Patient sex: M
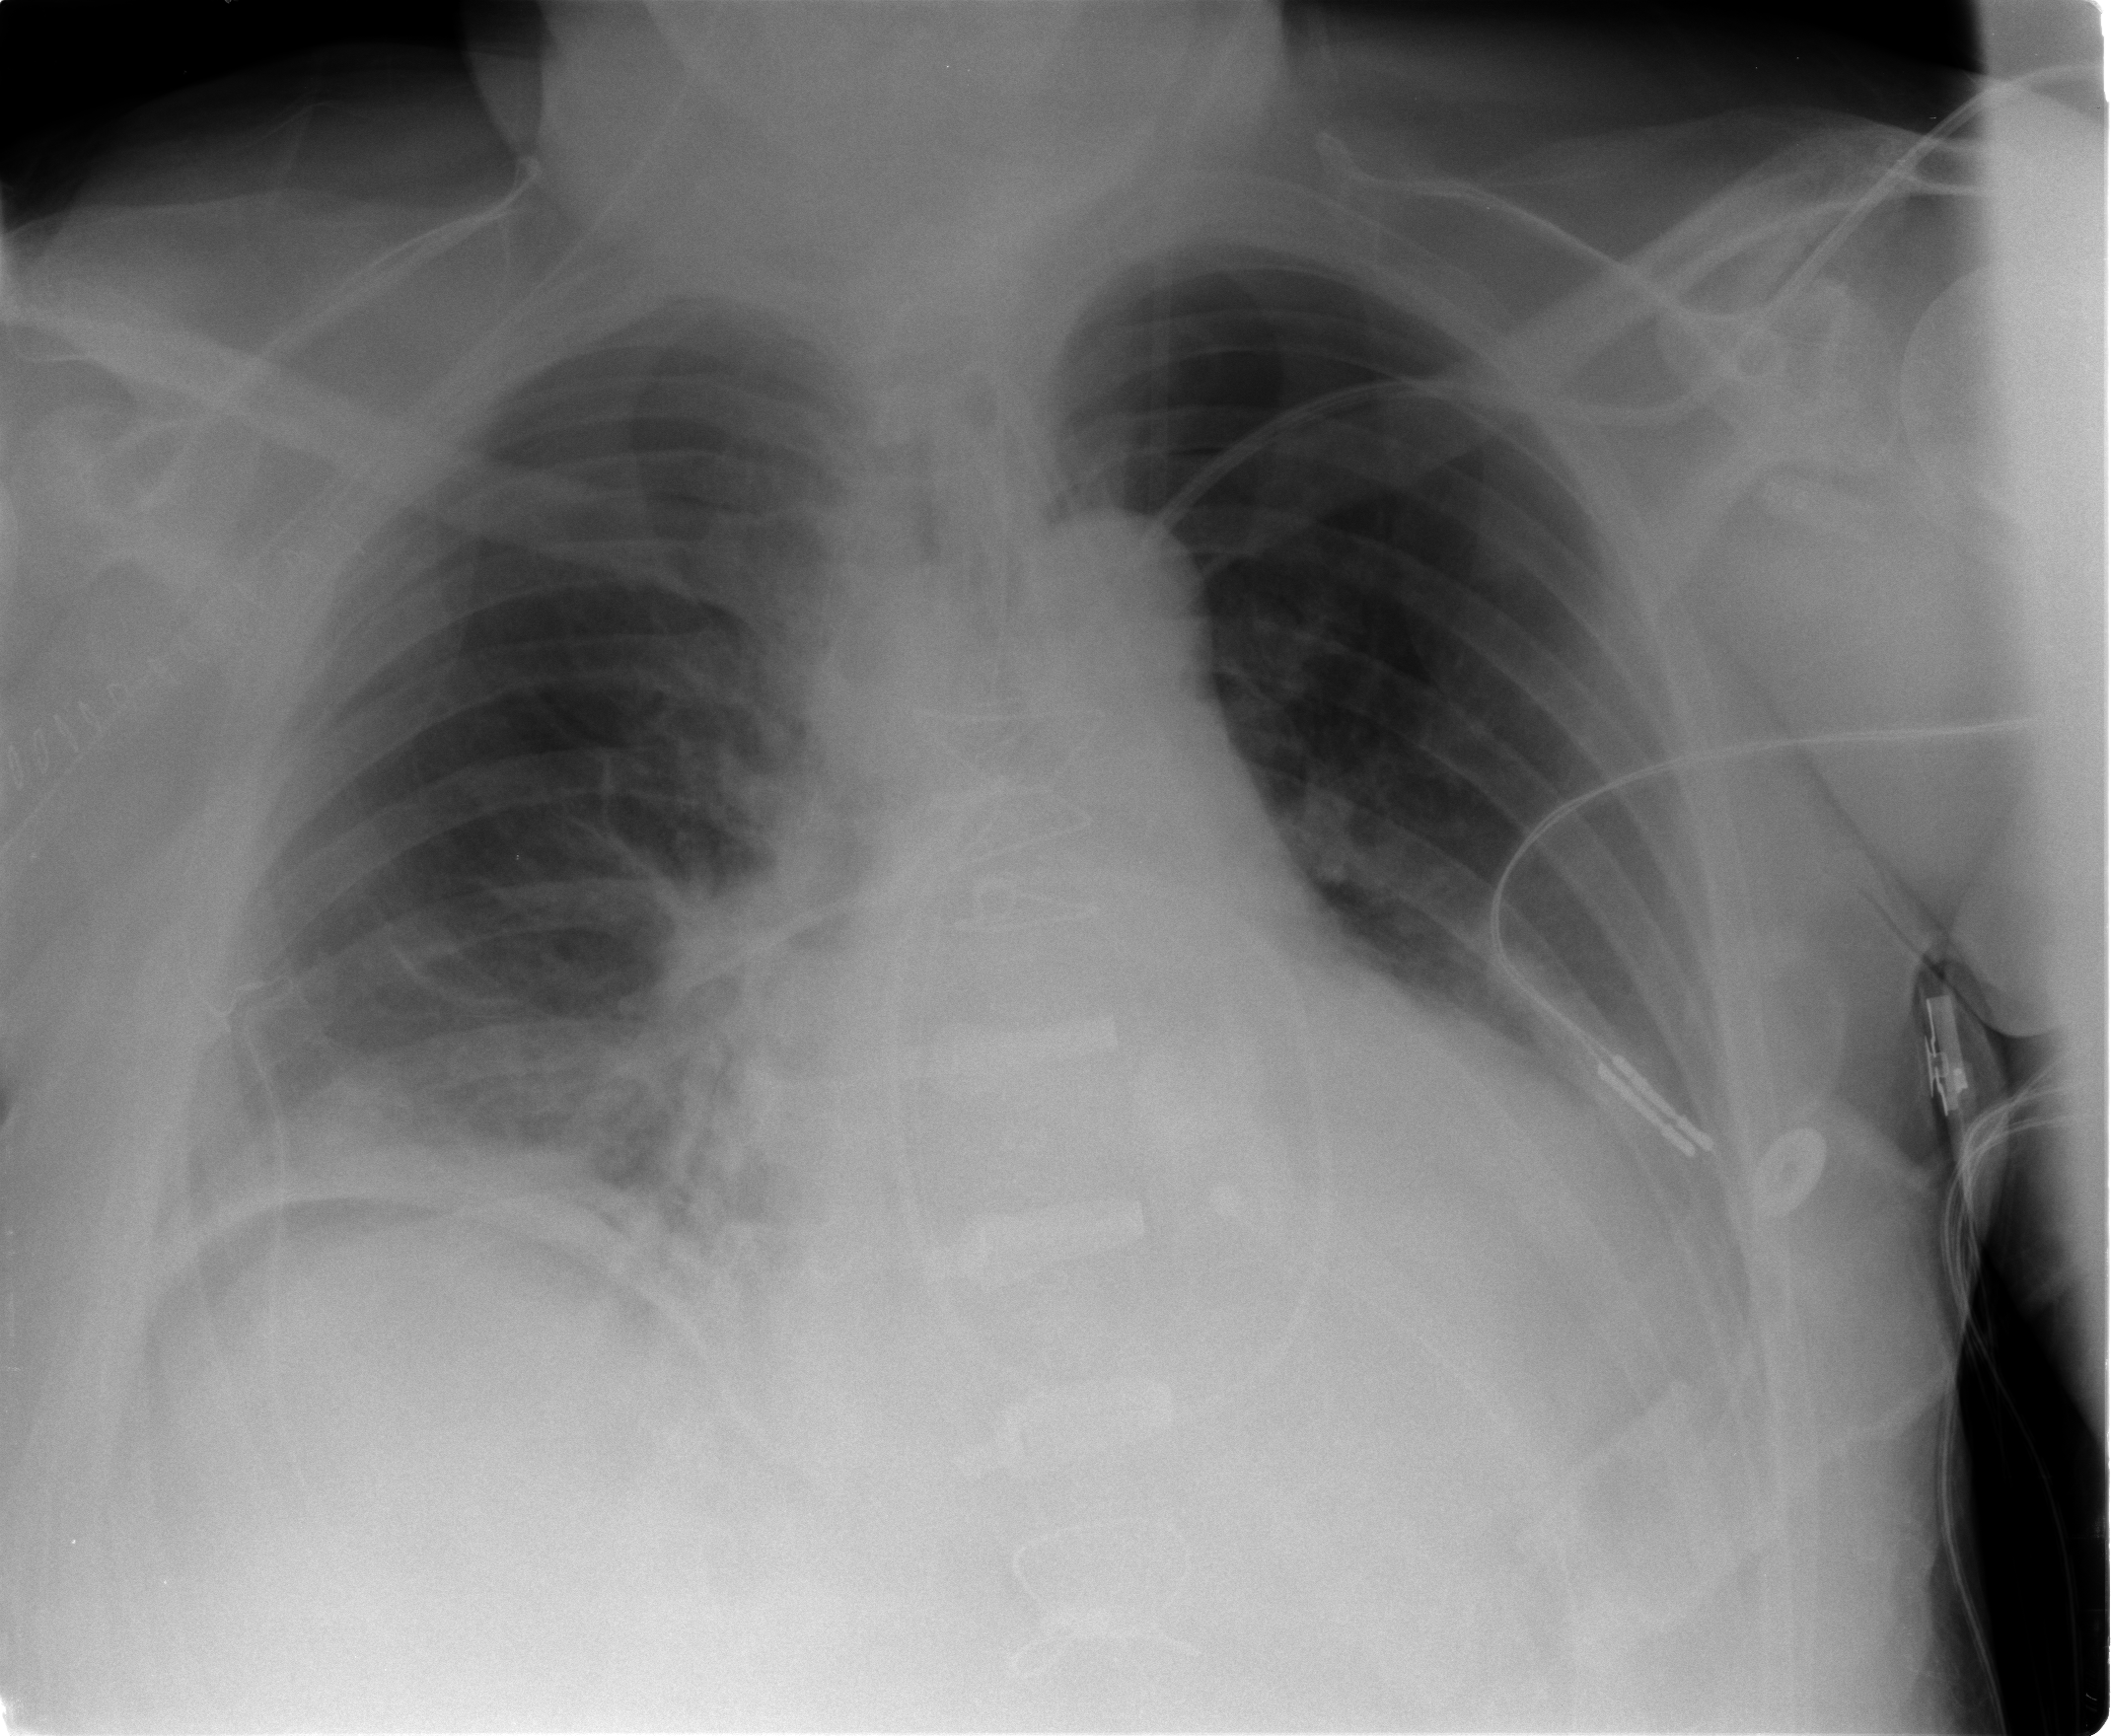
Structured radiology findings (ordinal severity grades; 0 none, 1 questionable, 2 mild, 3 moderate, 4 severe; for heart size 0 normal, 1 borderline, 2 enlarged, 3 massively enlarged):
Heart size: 2
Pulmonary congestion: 0
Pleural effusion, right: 2
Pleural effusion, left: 1
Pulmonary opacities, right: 0
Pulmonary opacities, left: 0
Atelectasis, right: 2
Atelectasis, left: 1